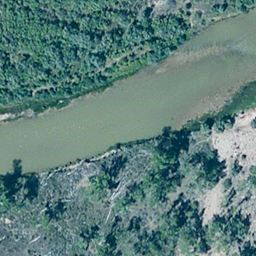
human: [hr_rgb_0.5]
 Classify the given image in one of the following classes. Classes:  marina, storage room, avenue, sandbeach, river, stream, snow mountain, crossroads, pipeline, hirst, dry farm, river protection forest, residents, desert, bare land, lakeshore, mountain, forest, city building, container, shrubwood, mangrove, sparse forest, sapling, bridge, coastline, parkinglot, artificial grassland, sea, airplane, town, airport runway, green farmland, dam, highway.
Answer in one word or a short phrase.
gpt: river